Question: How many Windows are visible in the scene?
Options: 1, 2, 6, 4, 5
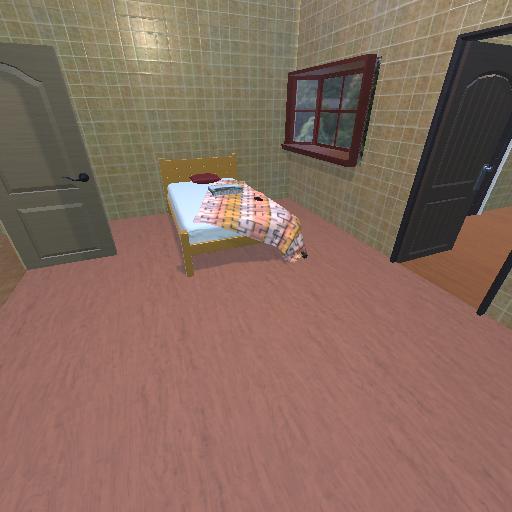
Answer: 1